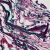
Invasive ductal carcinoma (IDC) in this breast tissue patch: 0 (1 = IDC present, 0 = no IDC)